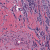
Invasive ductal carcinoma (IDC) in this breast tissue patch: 1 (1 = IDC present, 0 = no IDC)